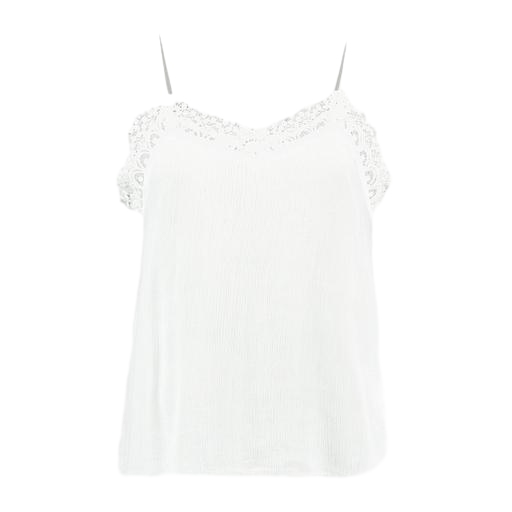
white lace tank top, sleeveless top lace, white lace-paneled top, white background